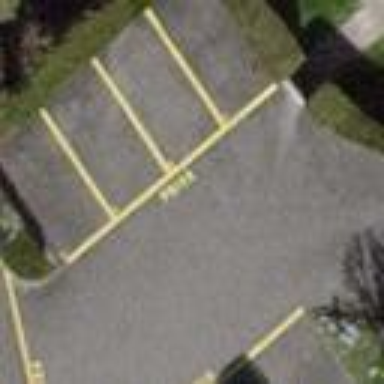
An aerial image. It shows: Parking lane designated for parking.